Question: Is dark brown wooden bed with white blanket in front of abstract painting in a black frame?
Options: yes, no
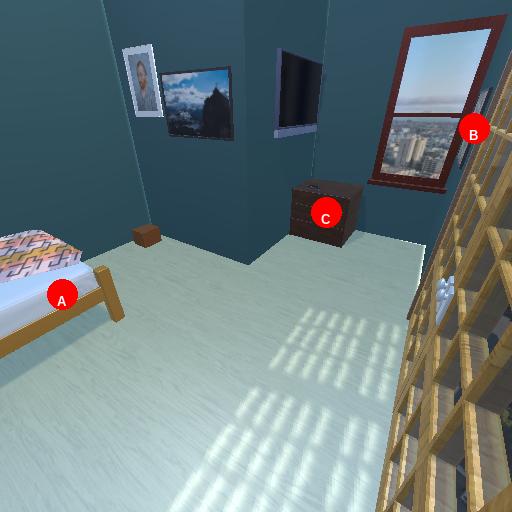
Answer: yes